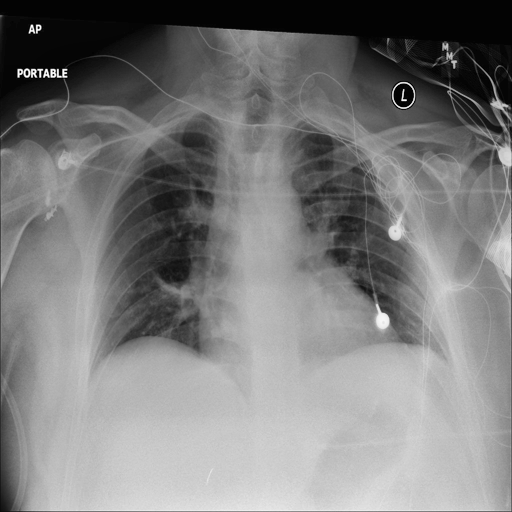
Finding: NORMAL